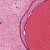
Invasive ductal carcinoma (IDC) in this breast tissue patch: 0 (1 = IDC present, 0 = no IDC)